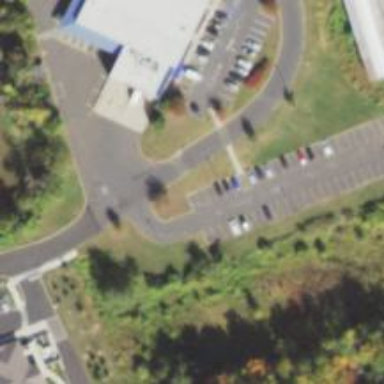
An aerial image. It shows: Parking area.